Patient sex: M
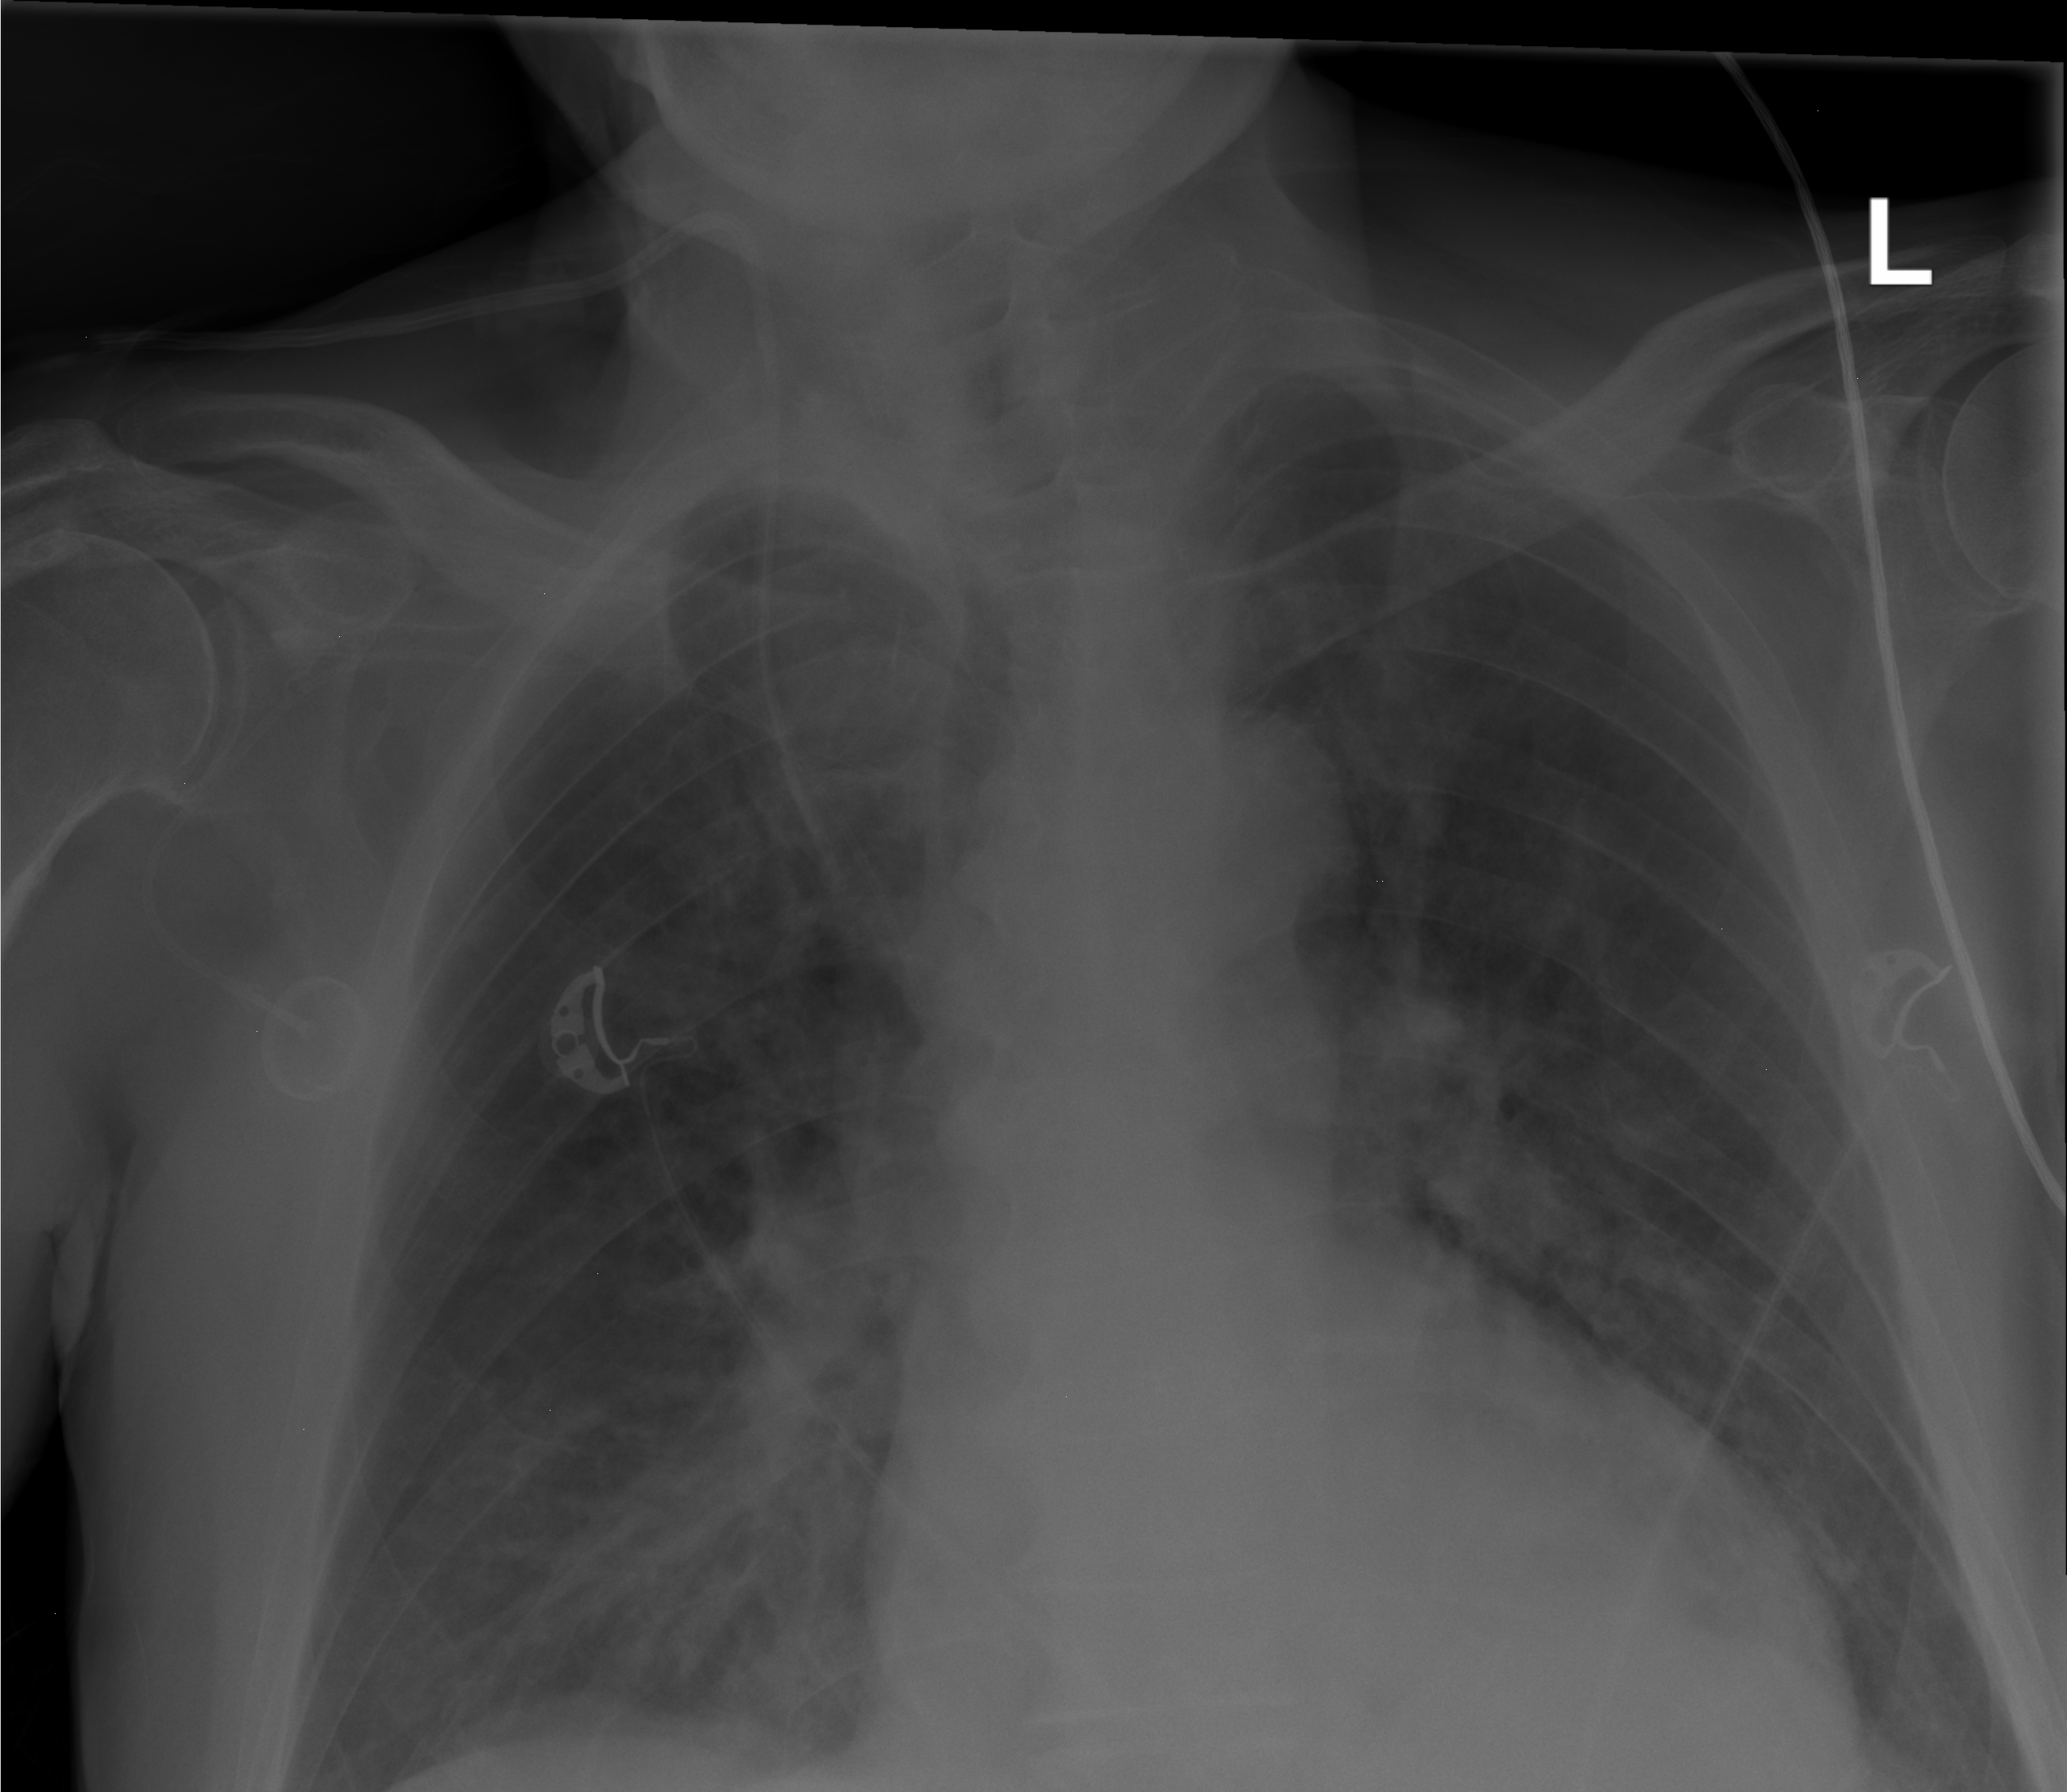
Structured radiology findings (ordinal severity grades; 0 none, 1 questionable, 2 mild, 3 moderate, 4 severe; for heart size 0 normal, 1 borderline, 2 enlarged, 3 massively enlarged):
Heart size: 0
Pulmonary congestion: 0
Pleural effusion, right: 0
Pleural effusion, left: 0
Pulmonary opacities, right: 1
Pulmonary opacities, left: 0
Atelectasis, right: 2
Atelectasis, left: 0